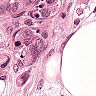
Metastatic tissue present: yes